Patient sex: M
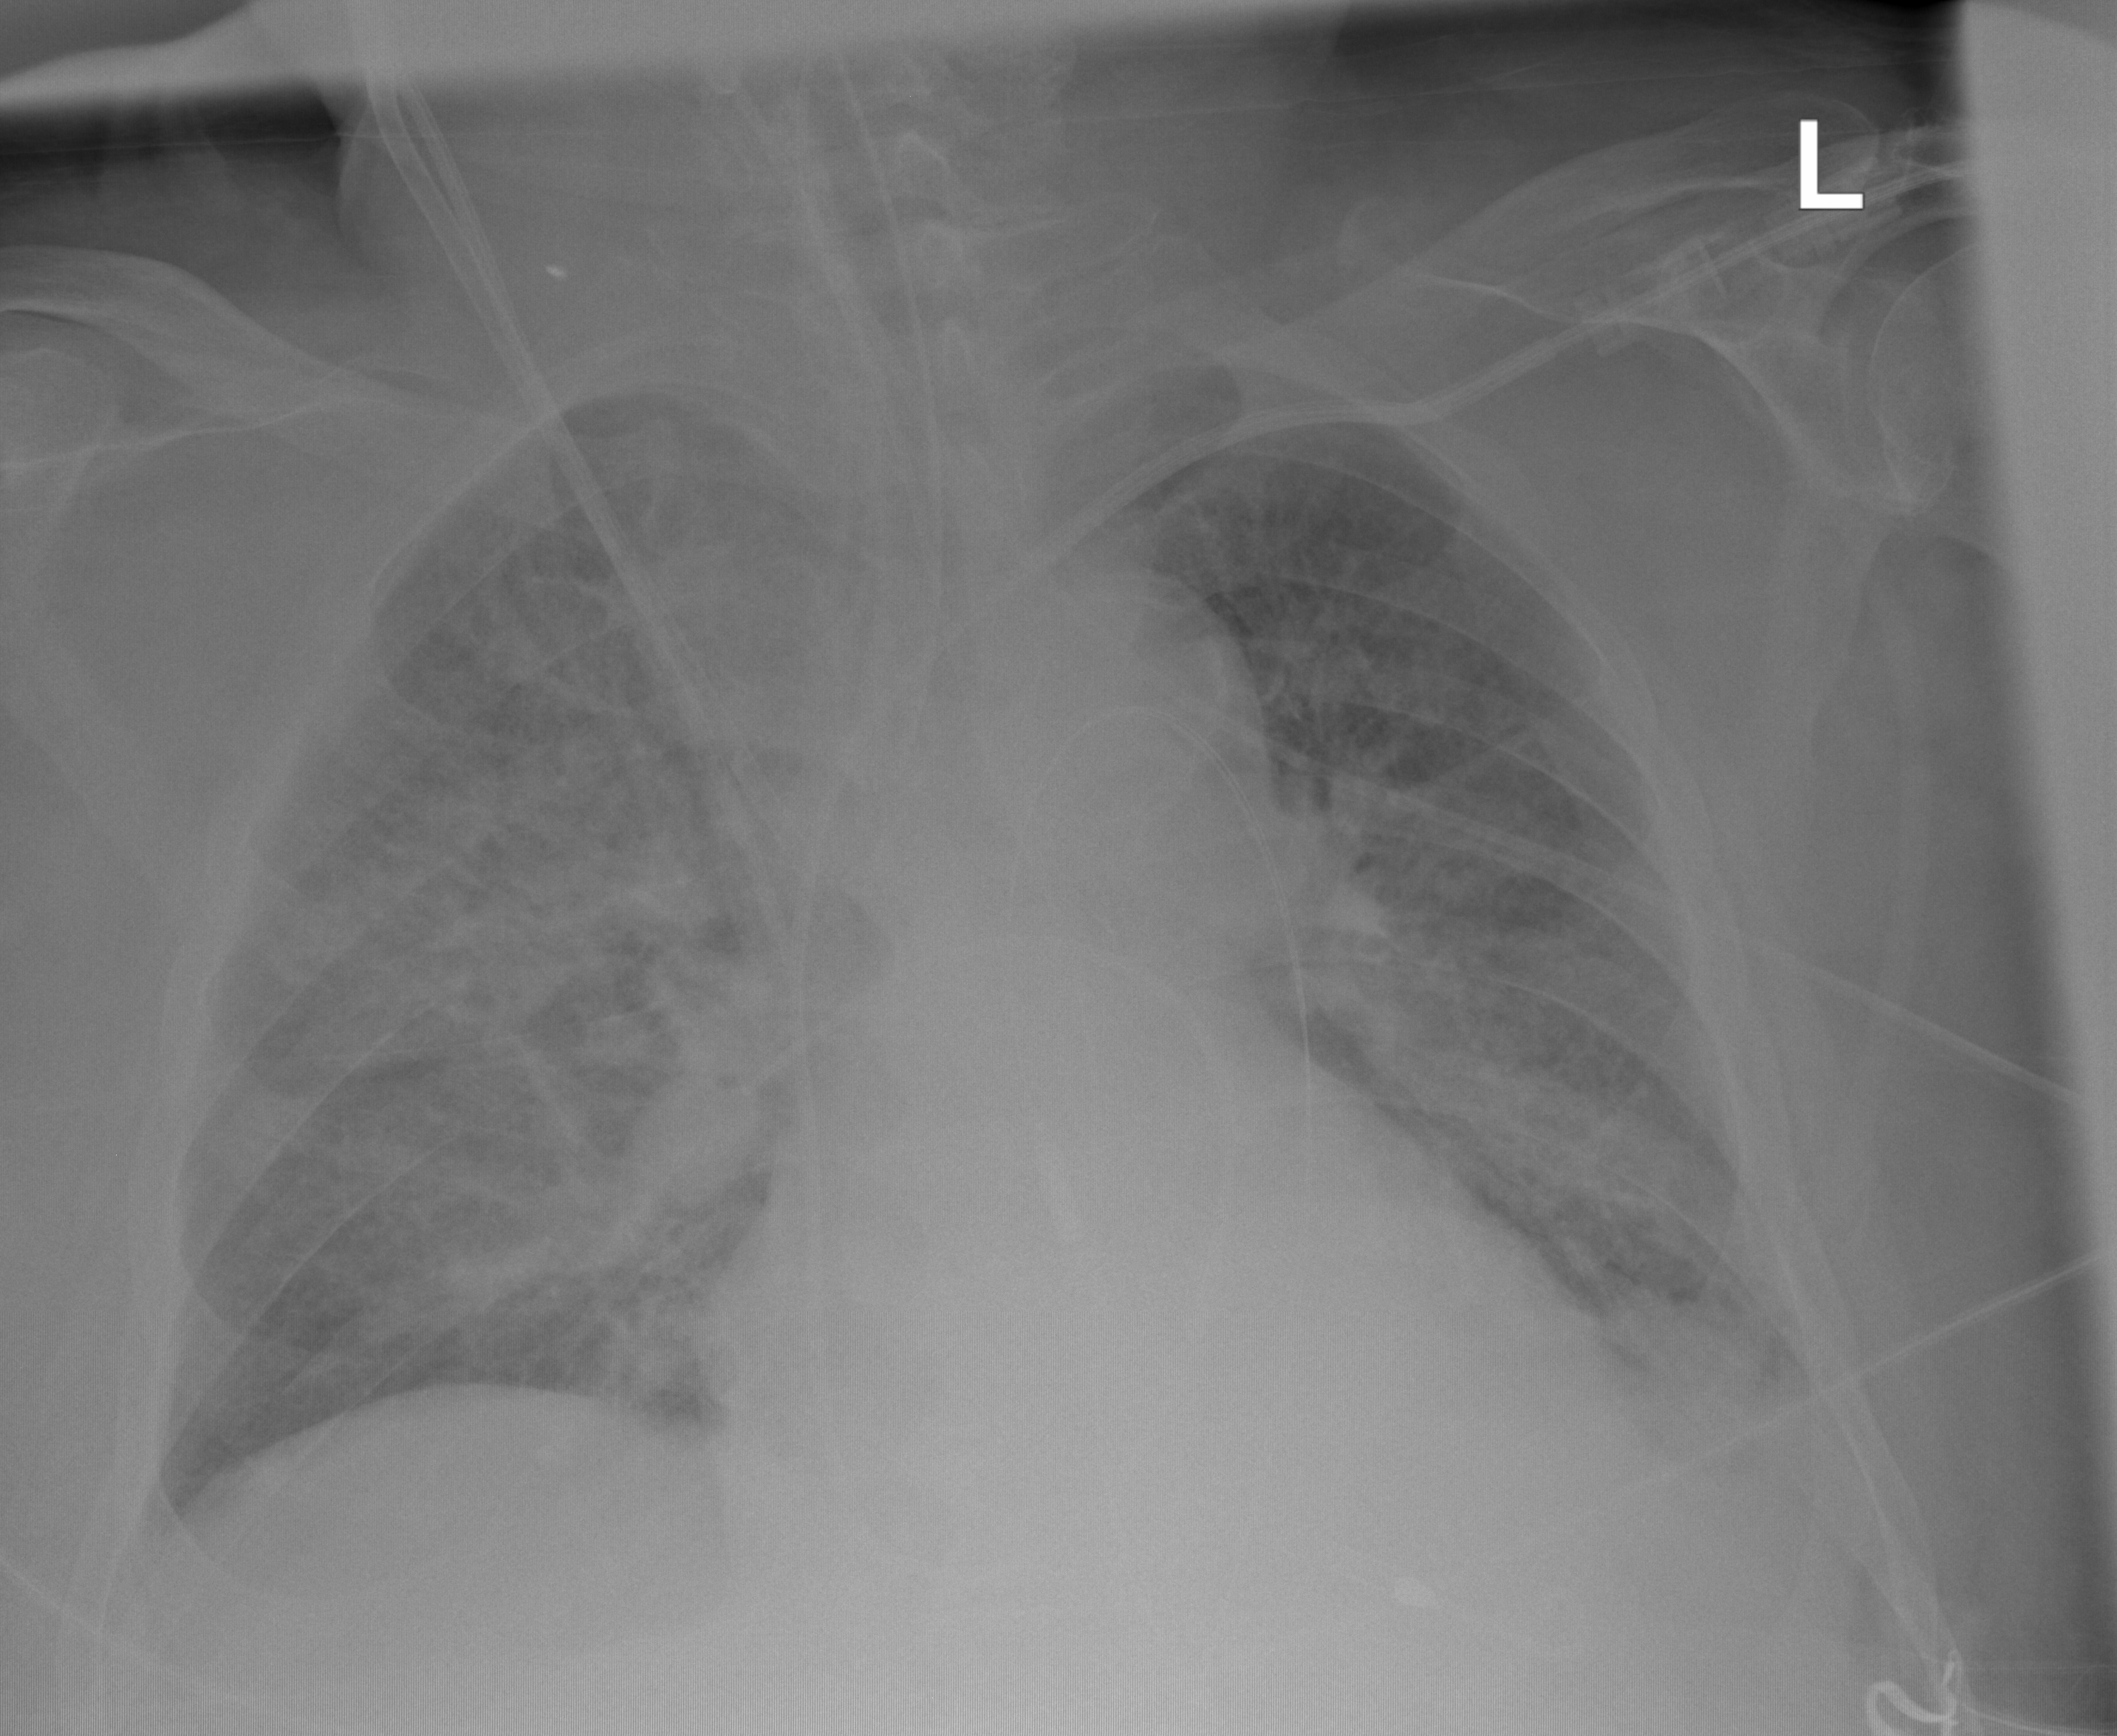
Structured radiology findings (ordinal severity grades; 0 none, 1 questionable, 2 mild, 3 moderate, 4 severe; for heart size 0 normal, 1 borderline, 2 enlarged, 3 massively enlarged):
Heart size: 2
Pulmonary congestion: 2
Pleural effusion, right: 1
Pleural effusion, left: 1
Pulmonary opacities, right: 3
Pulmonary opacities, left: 2
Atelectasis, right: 0
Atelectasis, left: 2